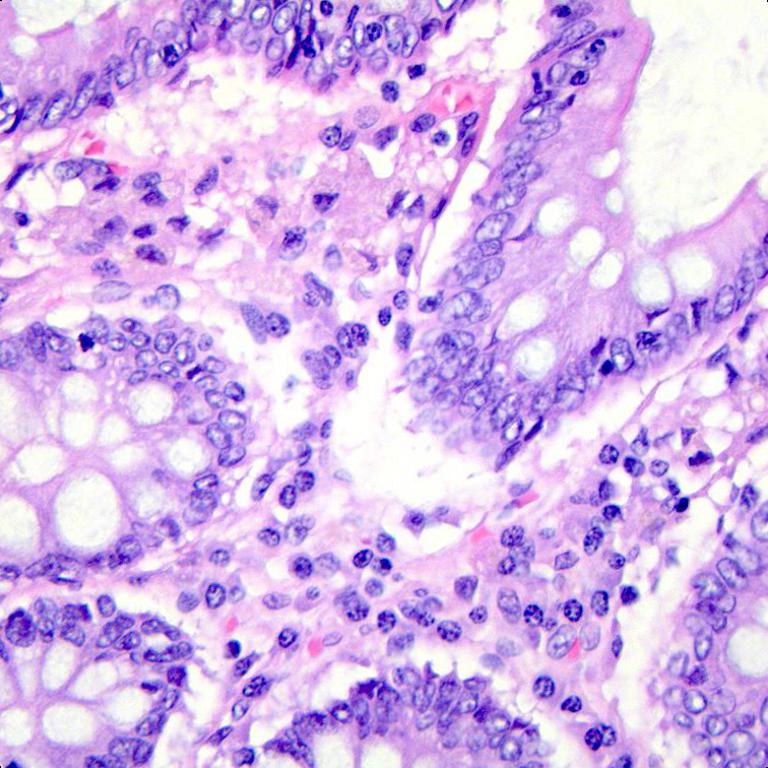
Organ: colon
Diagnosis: benign